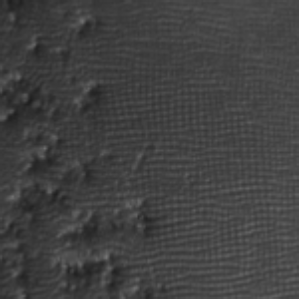
Label: frost